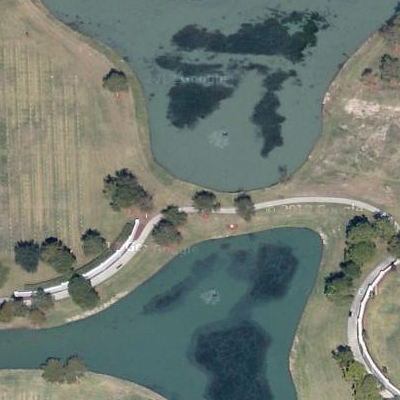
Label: RiverLake